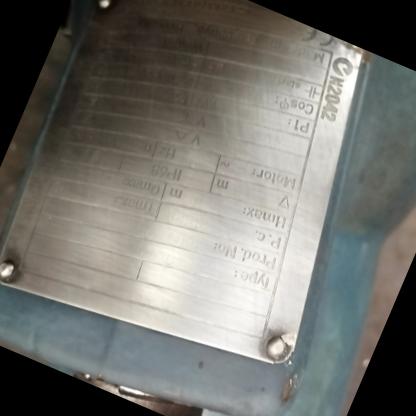
Klasa: tabliczka-znamionowa